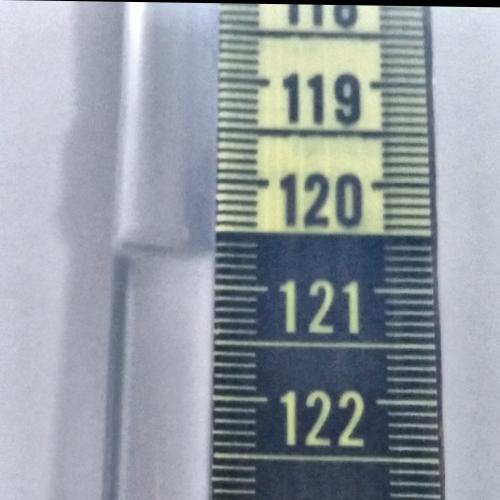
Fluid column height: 120.7 cm